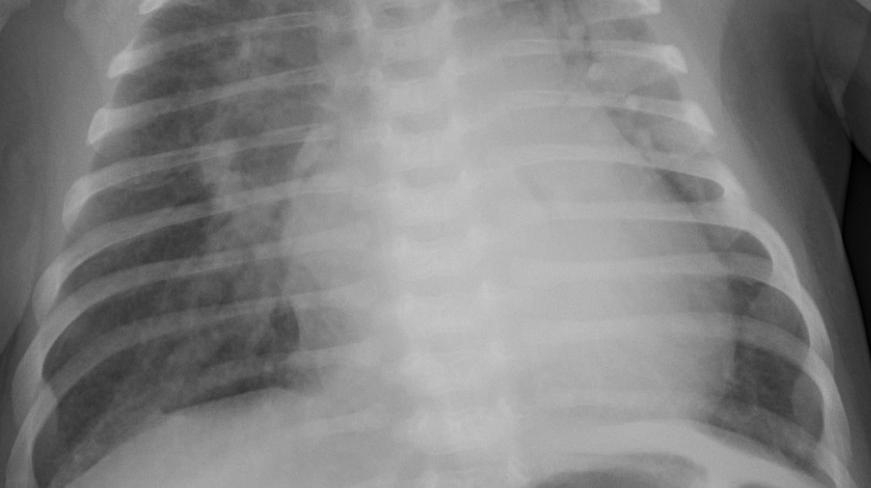
Diagnosis: PNEUMONIA